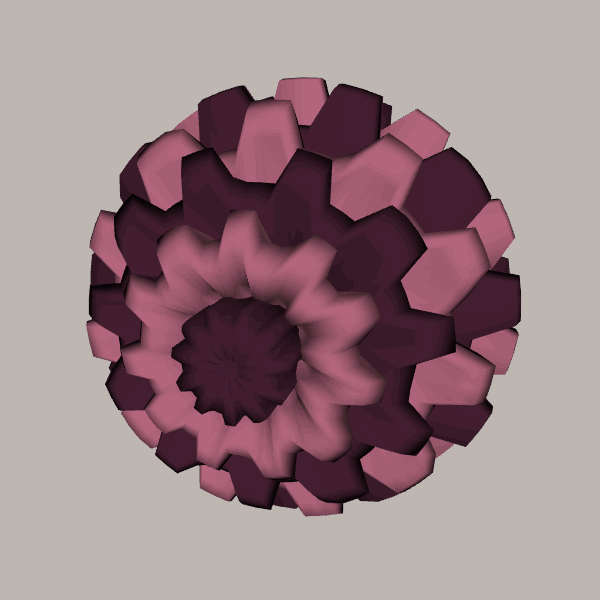
Background: light